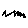
Label: zigzag